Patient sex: M
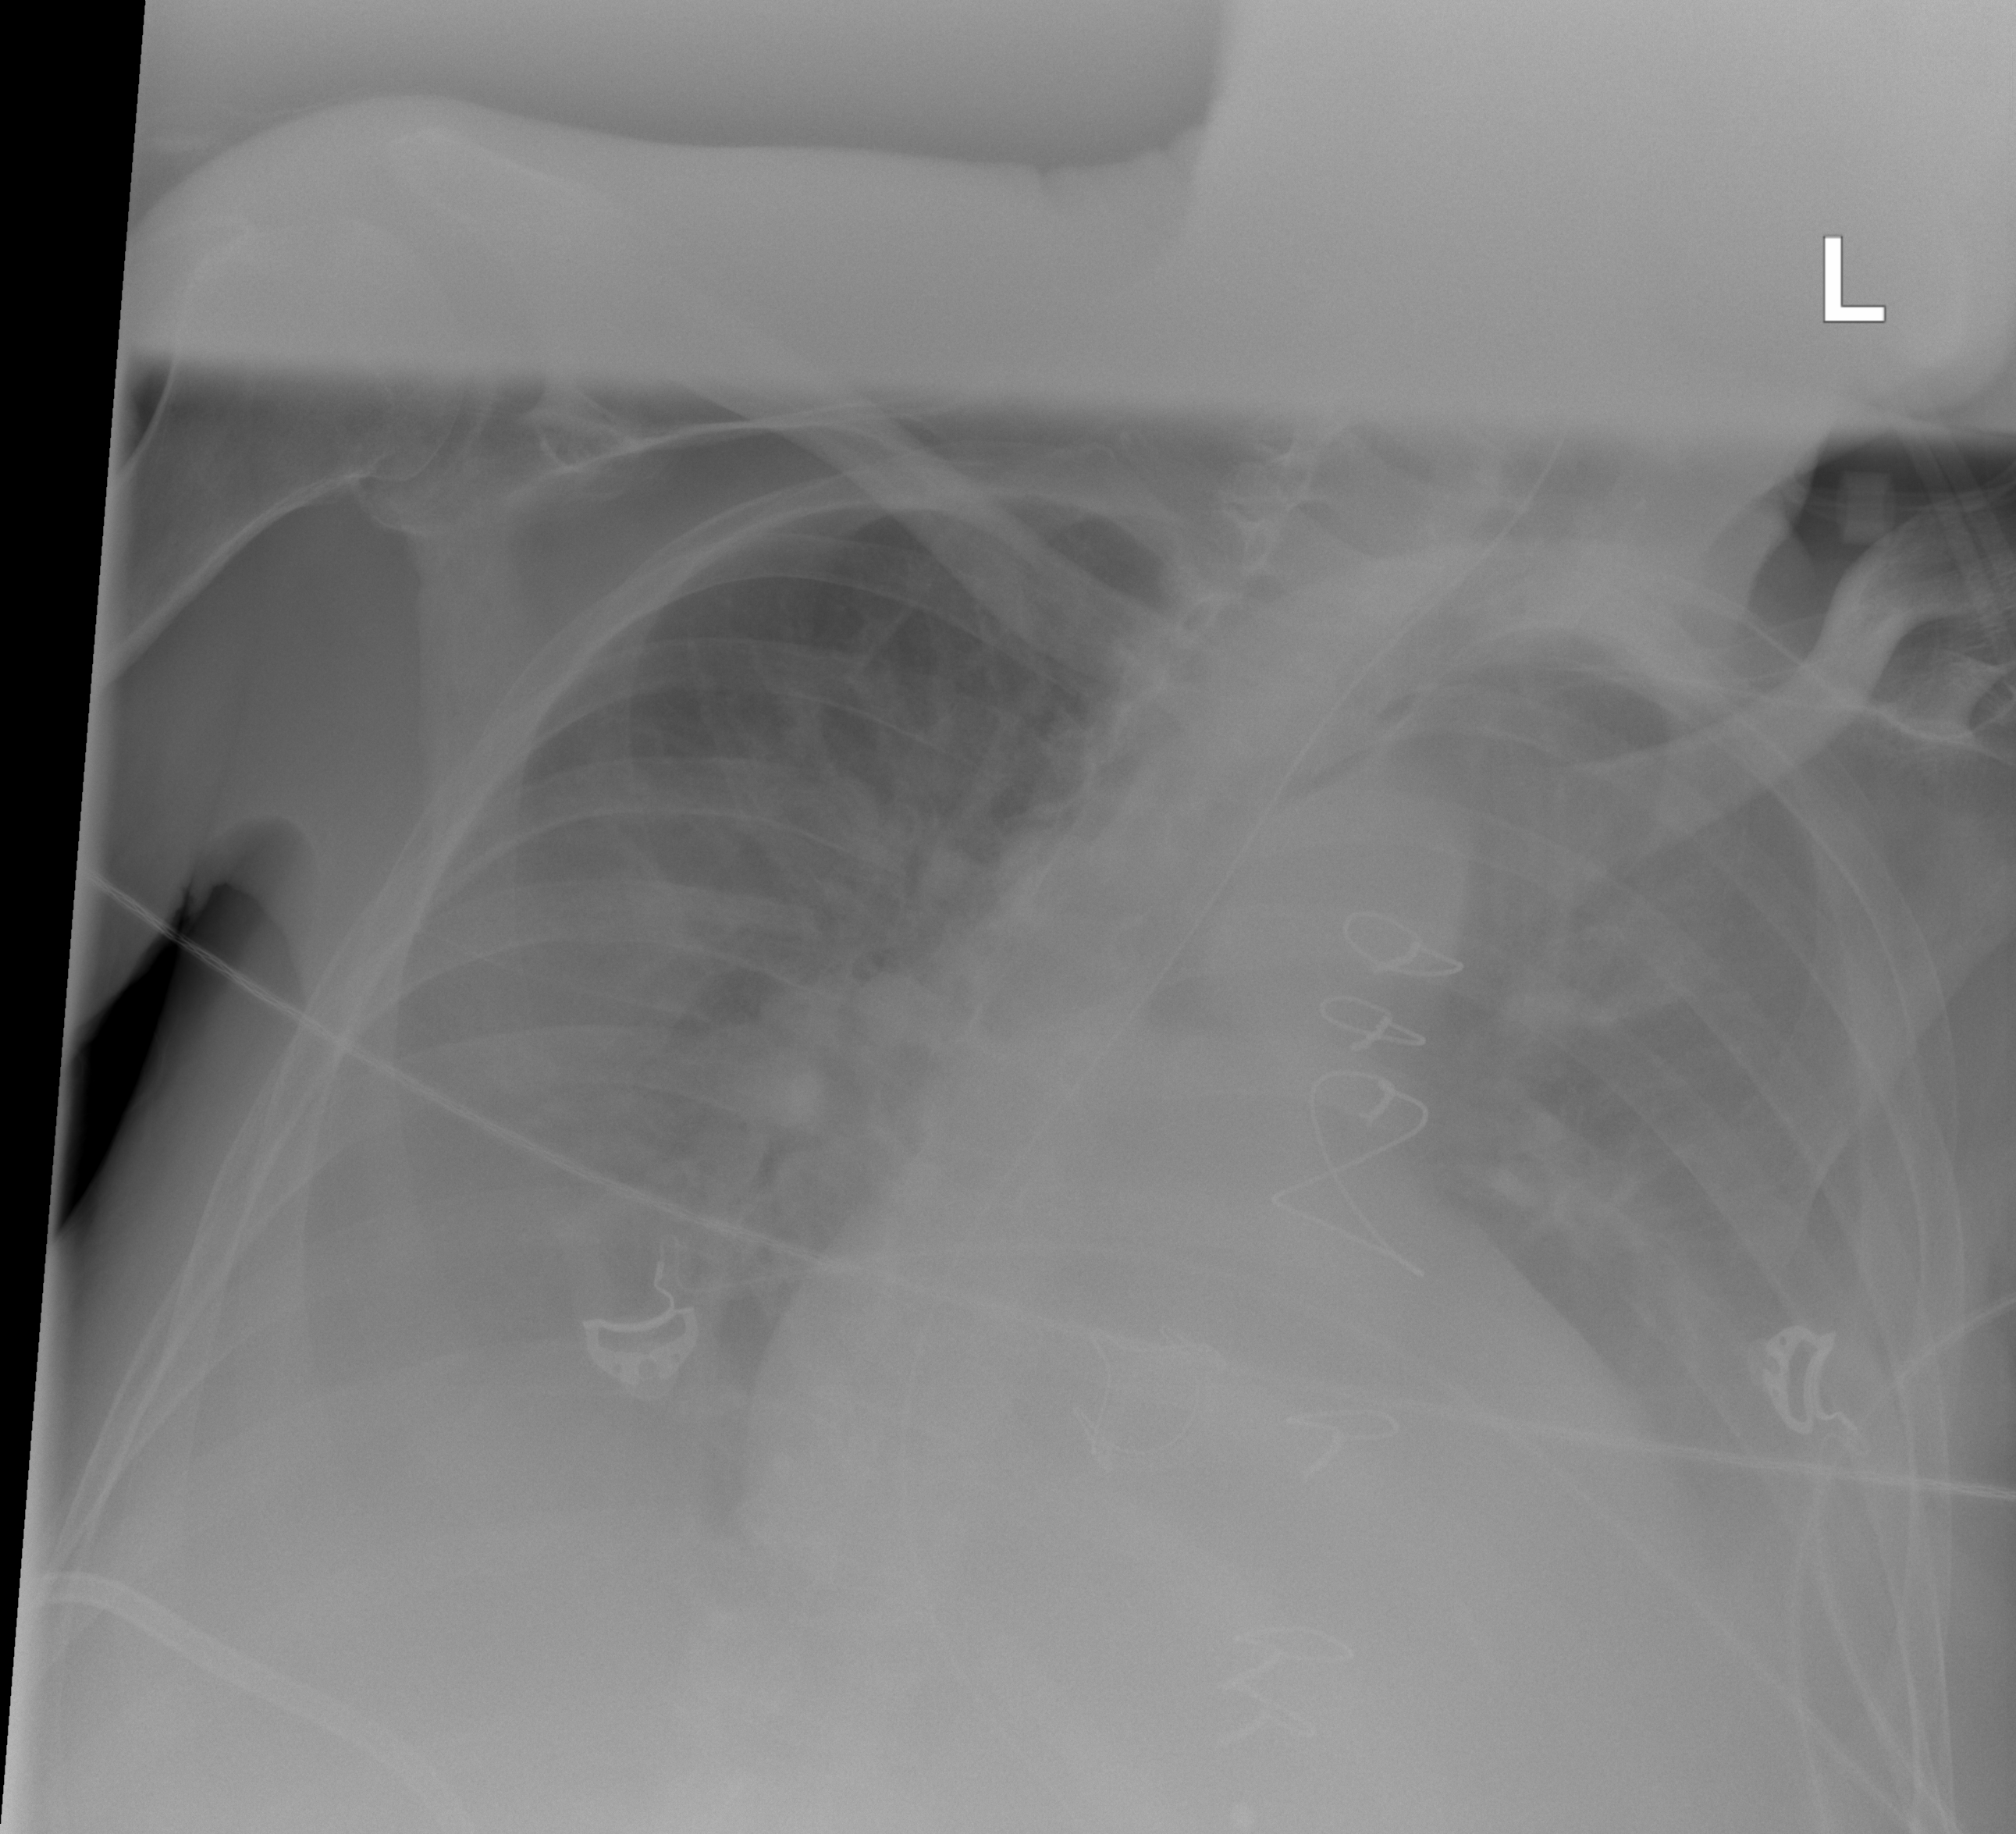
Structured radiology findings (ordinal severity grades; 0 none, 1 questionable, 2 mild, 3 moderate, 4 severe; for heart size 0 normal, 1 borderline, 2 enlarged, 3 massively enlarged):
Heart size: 2
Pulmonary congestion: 2
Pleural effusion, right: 3
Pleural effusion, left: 3
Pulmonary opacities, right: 0
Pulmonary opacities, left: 0
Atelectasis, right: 3
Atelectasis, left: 3